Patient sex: F
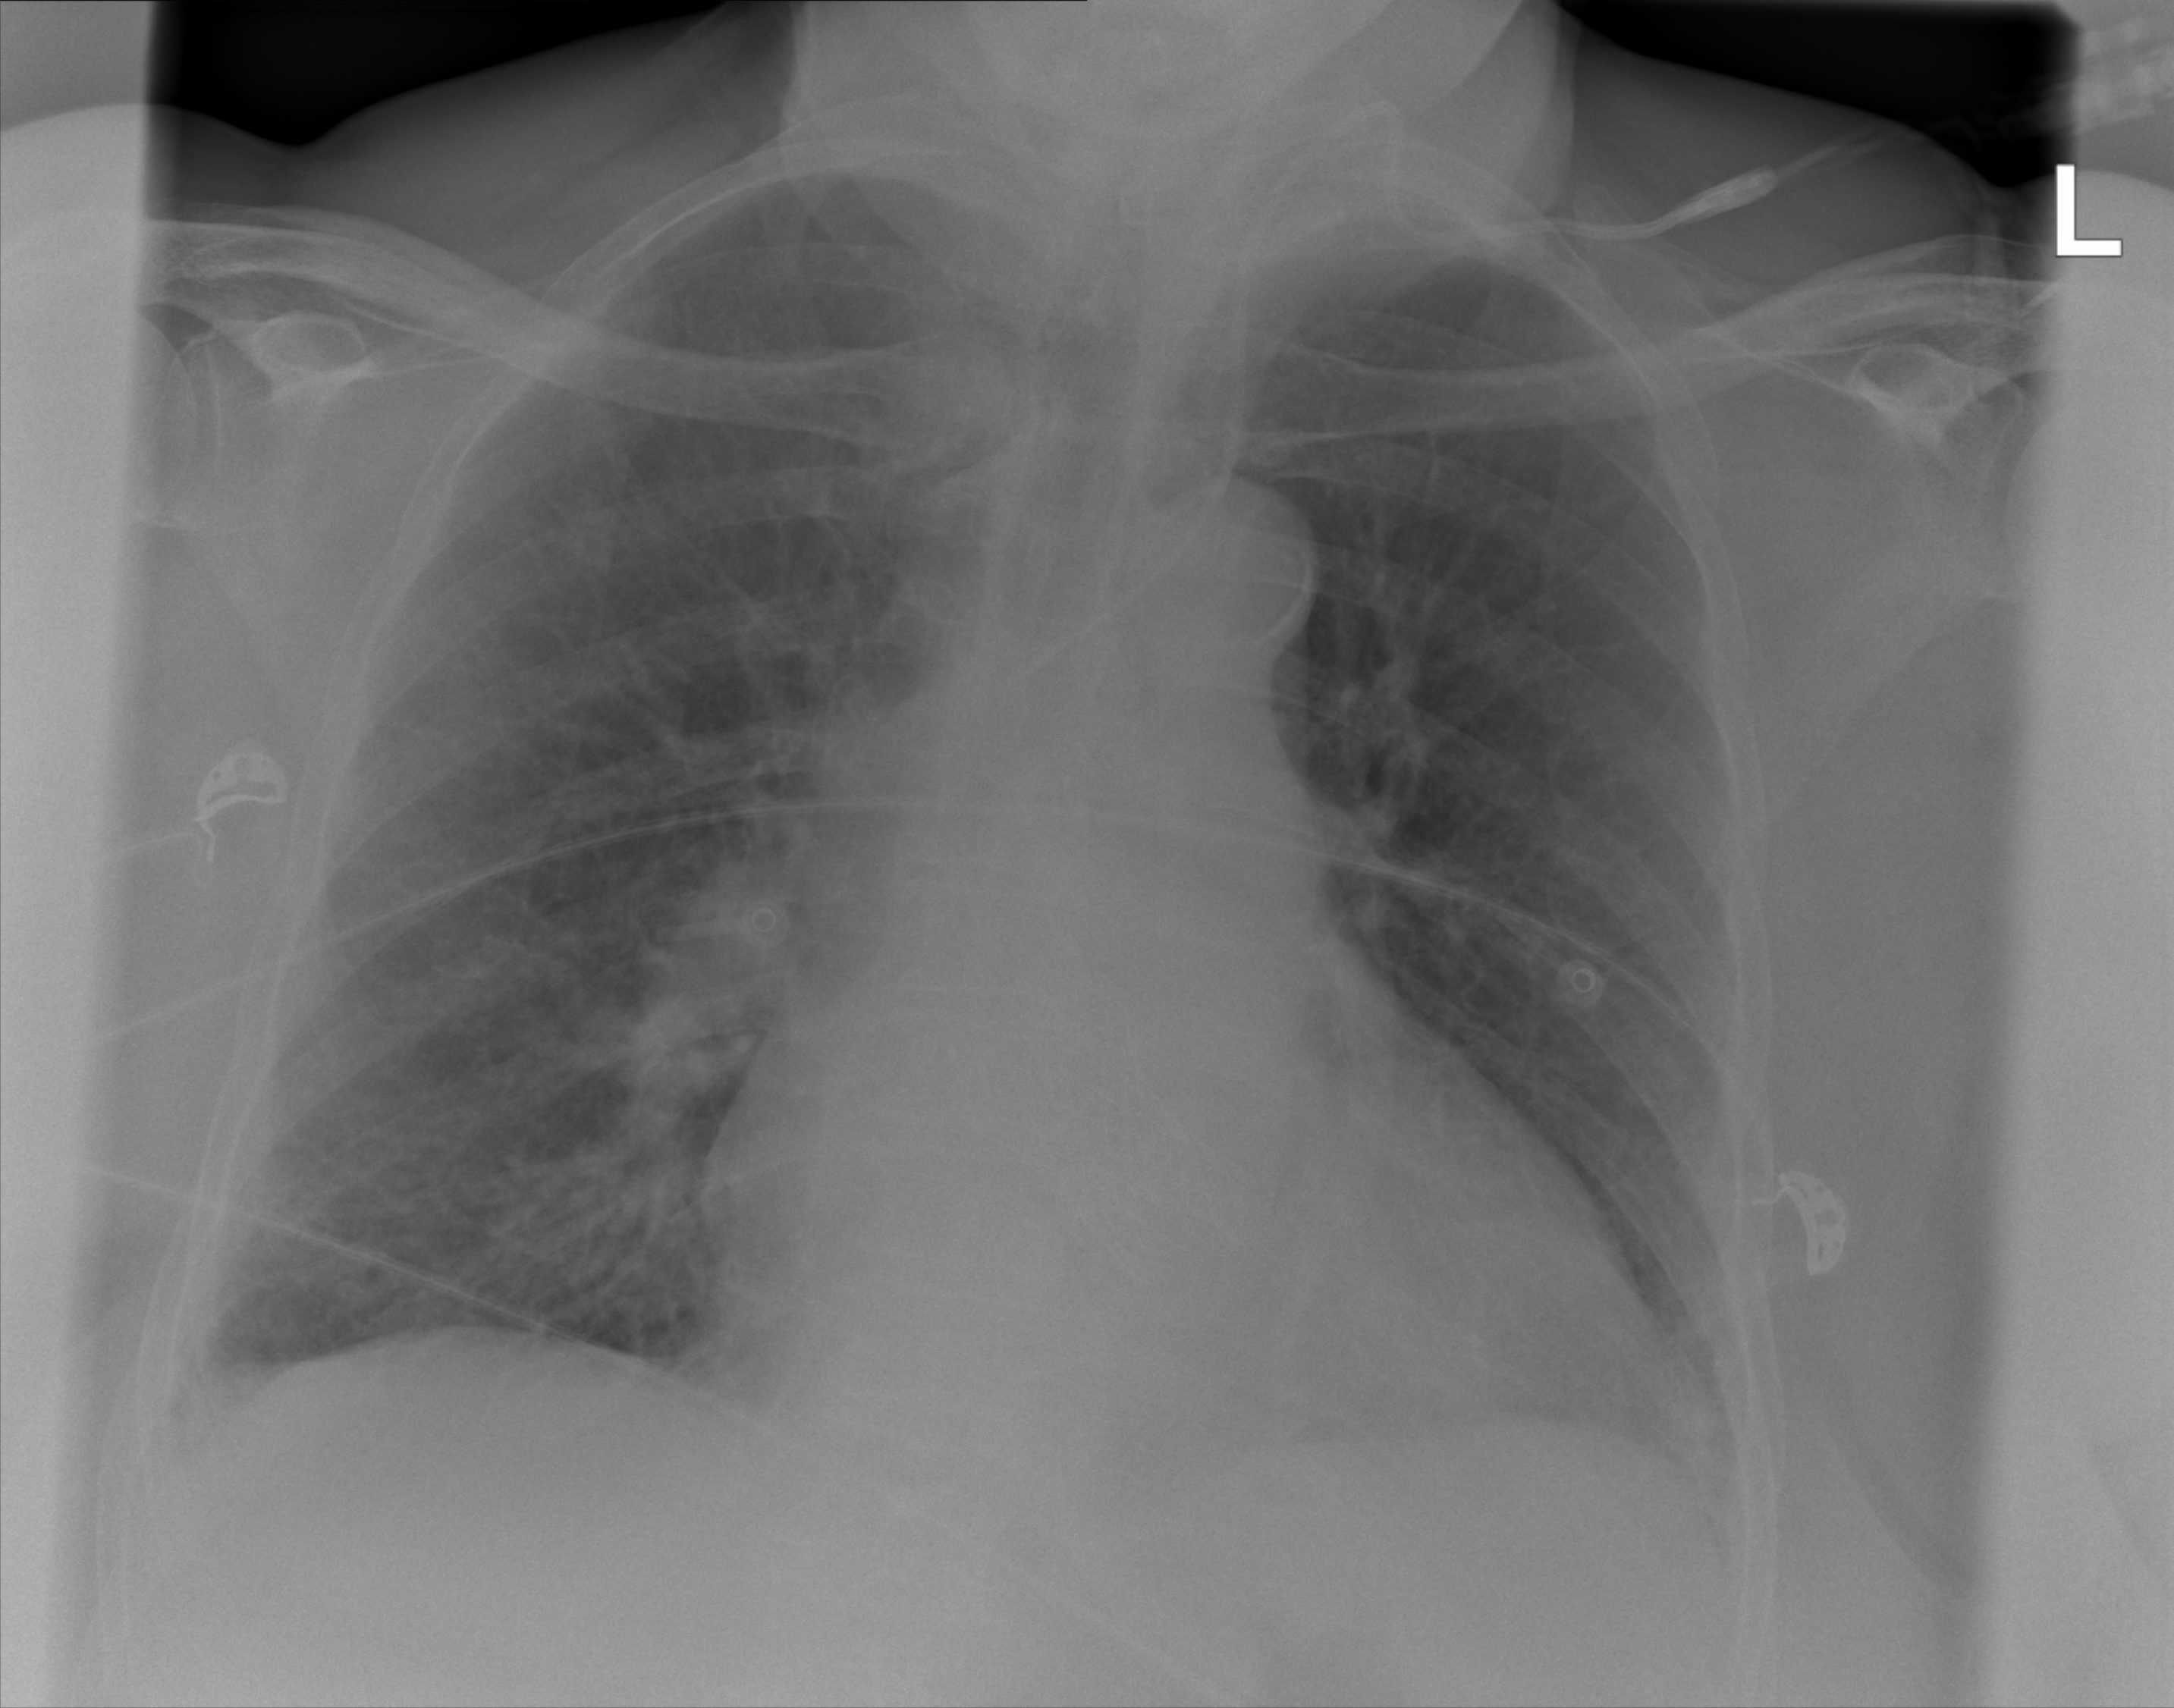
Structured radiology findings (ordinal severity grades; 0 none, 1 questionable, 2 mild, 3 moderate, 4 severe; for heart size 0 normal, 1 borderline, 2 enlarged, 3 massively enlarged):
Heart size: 2
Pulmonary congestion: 2
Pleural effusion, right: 2
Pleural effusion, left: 2
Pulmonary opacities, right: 2
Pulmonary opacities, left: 2
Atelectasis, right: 2
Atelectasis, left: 2